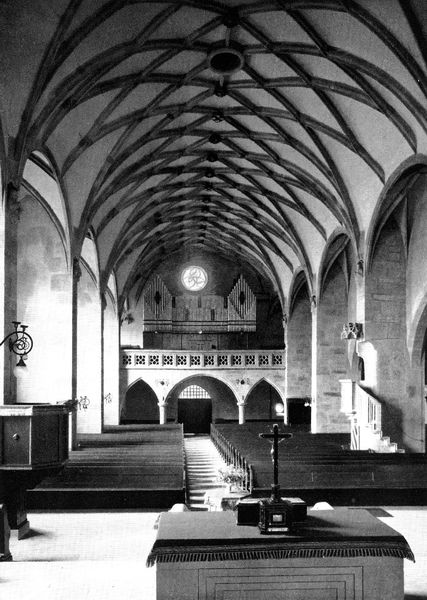
Titel: evangelische Pfarrkirche Johannes der Täufer in Schwaigern
Standort: Schwaigern (EU - D - BW)
Schlagwörter: gott, fenster, hell, lampe, licht, schwarz, weiss, barock, innenraum, kirche, fransen, decke, innen, gotik, schiff, bogen, mauer, empore, treppe, foto, fotografie, bögen, gang, gewölbe, kreuz, schwarzweiss, altar, bänke, kirchenschiff, kirchenbänke, orgel, sicht, kanzel, spitzbögen, jesus, tonne, okulus, netzgewölbe